Echo time (TE): 2.4 ms
Repetition time (TR): 4.9 ms
Flip angle: 90 degrees
Bandwidth: 540 Hz
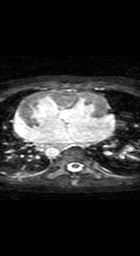
Patient age (years): 2
Disease severity: severe
Diagnoses: ASD|DORV|InvertedVentricles|Mesocardia|PAAtresiaOrMPAStump|VSD
Cardiac structures present: LV (left ventricle), RV (right ventricle), LA (left atrium), RA (right atrium), AO (aorta), PA (pulmonary artery), SVC (superior vena cava), IVC (inferior vena cava)